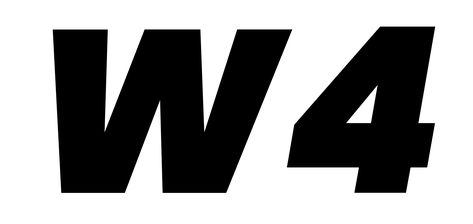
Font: Poppins-BlackItalic